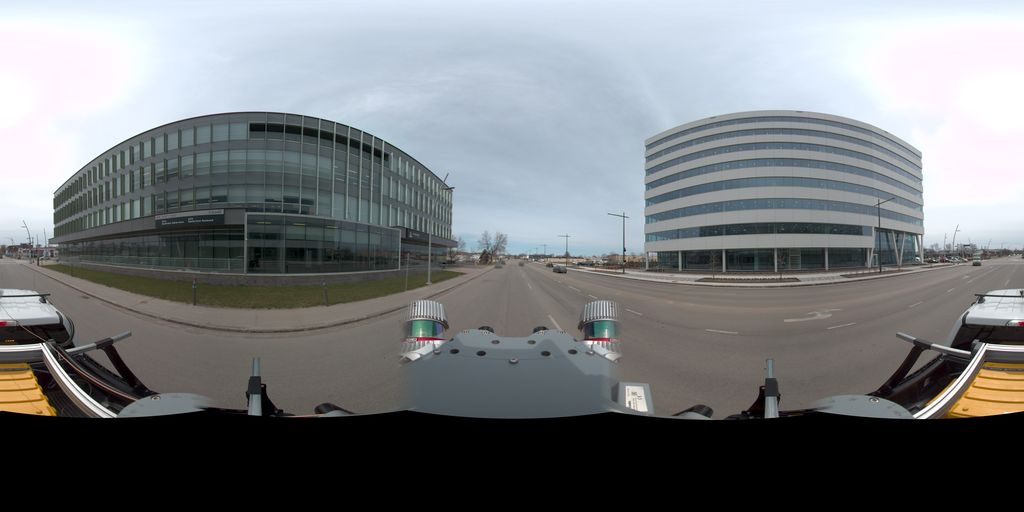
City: quebec_city